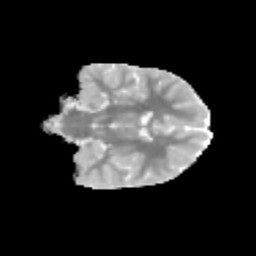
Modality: MD
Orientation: coronal
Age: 9
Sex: female
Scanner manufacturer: siemens
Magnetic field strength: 3 T
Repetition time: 3.8 s
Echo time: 0.07 s